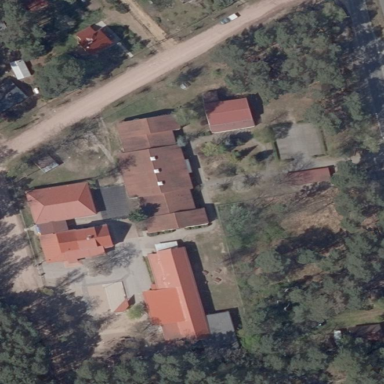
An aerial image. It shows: School.